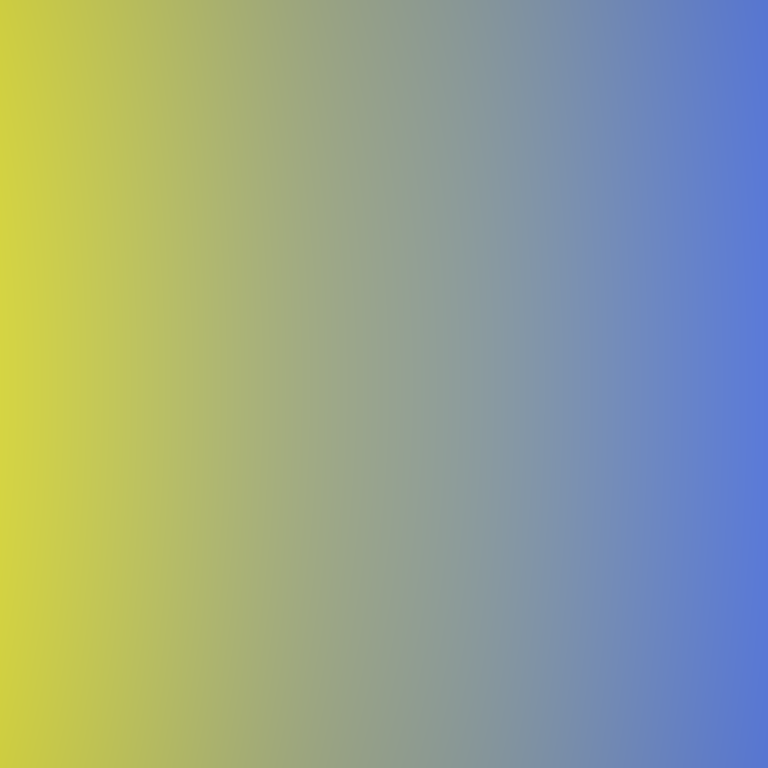
Abstract light effect, smooth gradient from yellow to blue, calm atmosphere, soft glow, no room, no furniture, no objects.